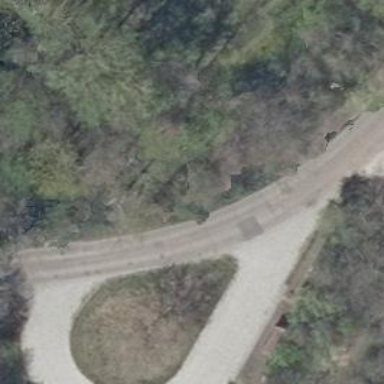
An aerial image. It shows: Unclassified road with concrete surface.